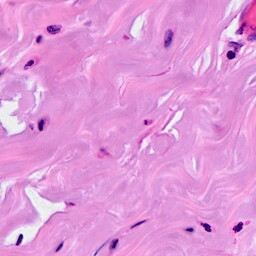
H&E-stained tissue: Breast